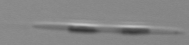
Label: Pseudo-nitzschia